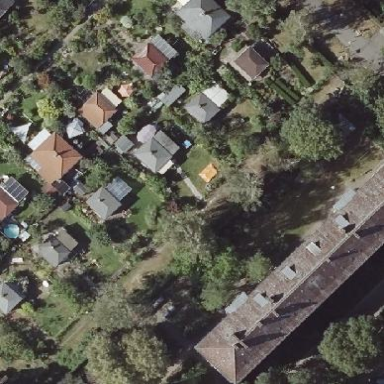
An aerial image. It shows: Plot in the allotments.